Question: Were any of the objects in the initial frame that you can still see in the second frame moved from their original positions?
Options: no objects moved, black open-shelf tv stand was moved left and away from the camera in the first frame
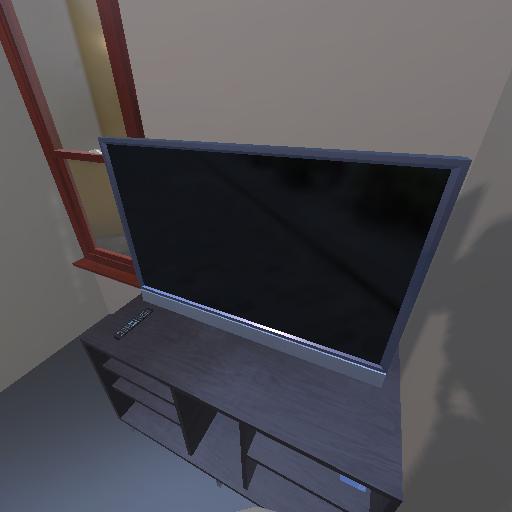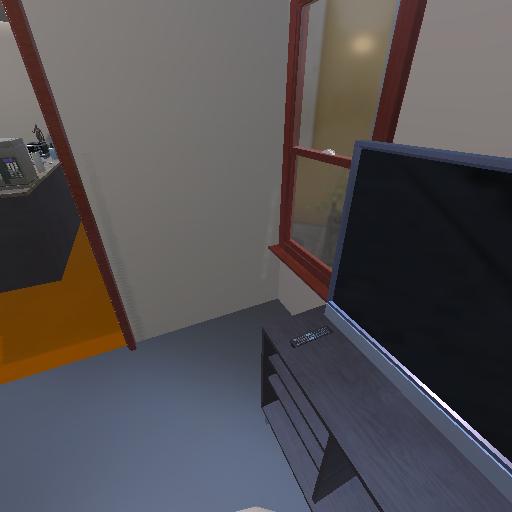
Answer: no objects moved